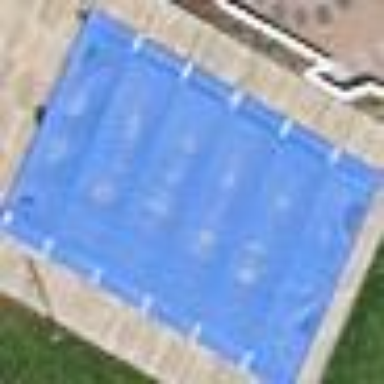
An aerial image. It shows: Swimming pool located in leisure land.